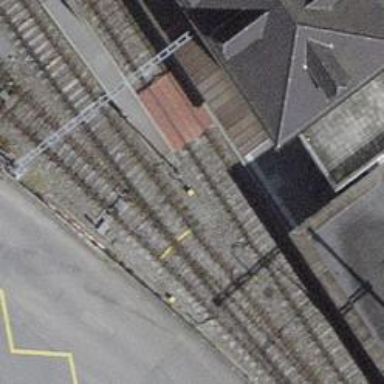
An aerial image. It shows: Footway with metal surface.